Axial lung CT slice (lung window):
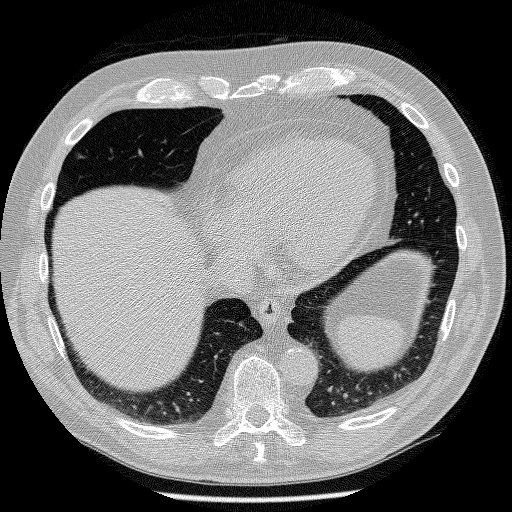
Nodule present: no